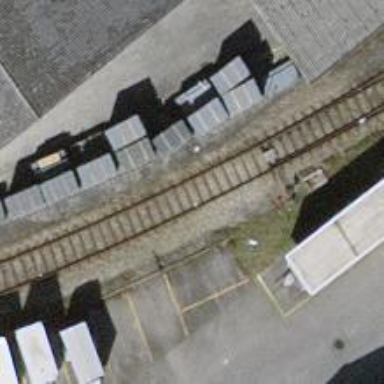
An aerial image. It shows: Railway switch.